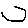
Label: hexagon